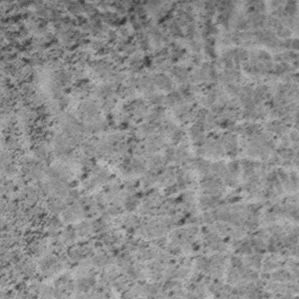
Label: frost